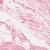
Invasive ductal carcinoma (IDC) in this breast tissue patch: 0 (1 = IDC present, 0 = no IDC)